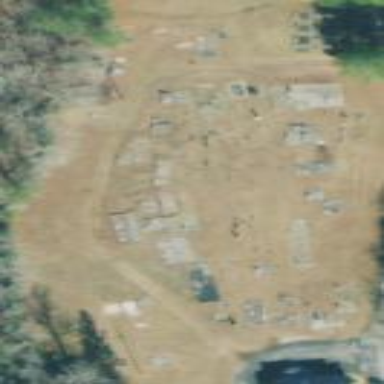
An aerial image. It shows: Cemetery.